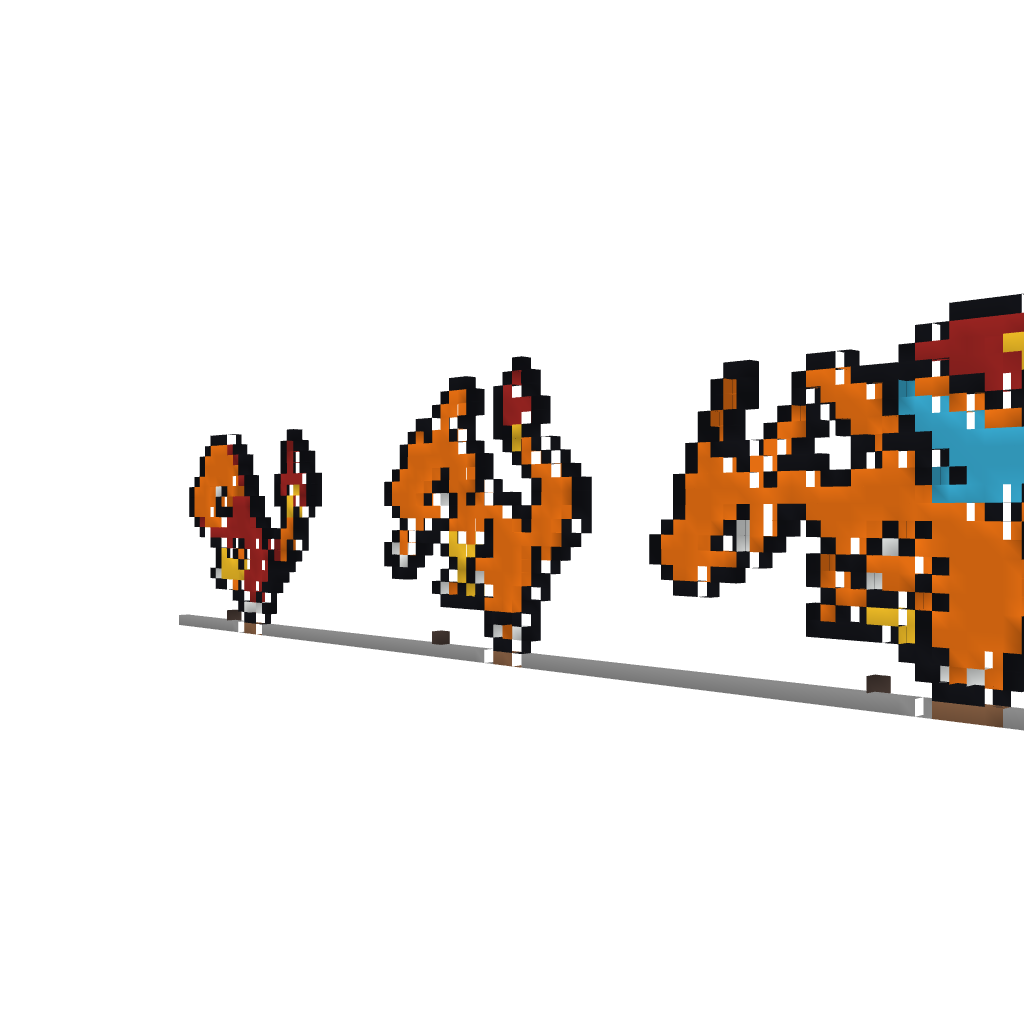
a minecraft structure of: Charmander Charmeleon and Charizard Pixel Art